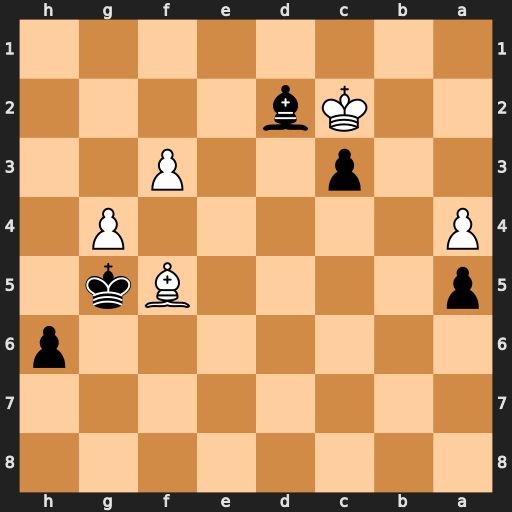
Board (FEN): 8/8/7p/p4Bk1/P5P1/2p2P2/2Kb4/8
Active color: b
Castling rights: -
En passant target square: -
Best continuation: h5 Bd3 h4